Question: This is the UI image, I want to create the searchBar like this:

But, however, in storyboard, I can not get this.
<URL>
To achieve the effect I want, how can I do it?
I want to change my default navigation bar to the upper, which have a search bar on it.
---
If I in inspect choose the 'Top Bar' to 'None', I get this below navigationBar with a transparent bar.(ignore the its below red view, I add that.)
<URL>
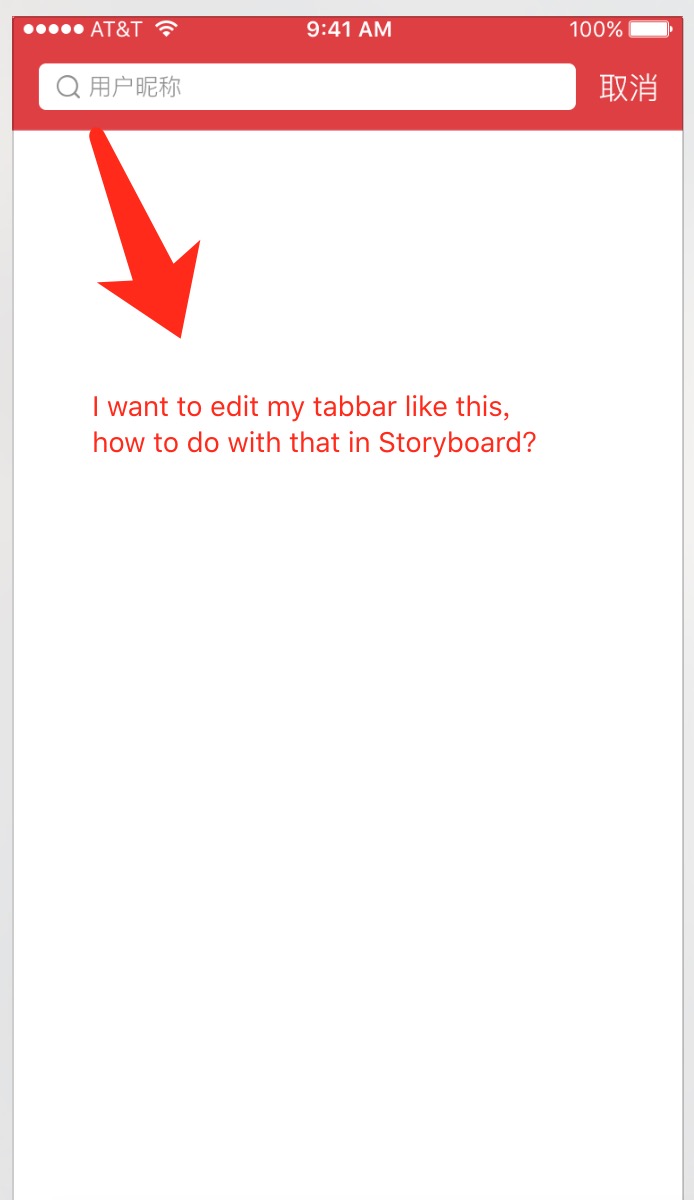
Answer: You can't achieve what you are looking for from storyboard. You must programmatically add the search bar to the 'UINavigationBar''s 'navigationItem'. Like so,
'''
let searchBar = UISearchBar() // Your Search bar
self.navigationController.navigationItem.titleView = searchBar
'''
The only other thing you might consider is that this shouldnt be a 'UINavigationBar' but instead a 'UIView' with a 'UISearchBar' subview. That you could put together in storyboard.
---
(answer for comment)
"and the cancel button how can I add it?"
This you can easily add. Something like this:
'''
let cancelButton = UIBarButtonItem(title: "Cancel", style: .done, target: self, action: #selector(cancelButtonTapped))
self.navigationController.navigationItem.rightBarButtonItem = cancelButton
'''
---
"can I hide my navigationBar in storyboard?"
Yes. Select the view controller in which you'd like to hide the 'UINavigationBar', select the inspector pane, and for "Top Bar" choose "None".
<URL>